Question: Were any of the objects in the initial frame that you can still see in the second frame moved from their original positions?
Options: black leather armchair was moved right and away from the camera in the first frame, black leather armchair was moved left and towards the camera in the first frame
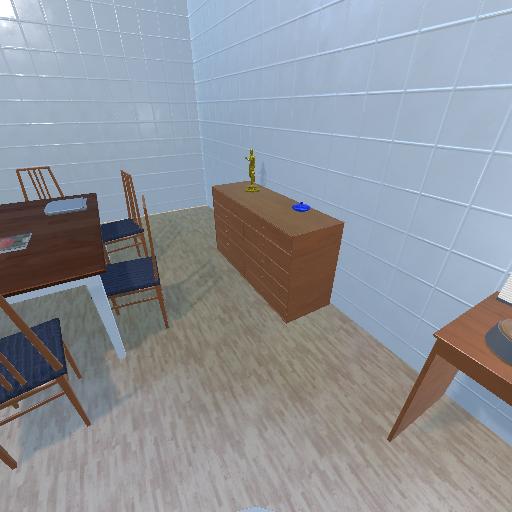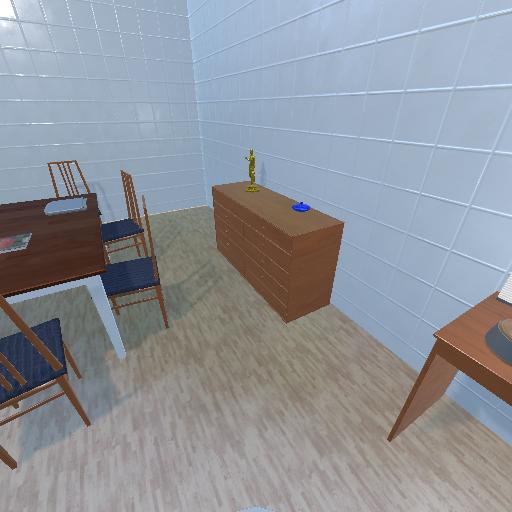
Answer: black leather armchair was moved right and away from the camera in the first frame